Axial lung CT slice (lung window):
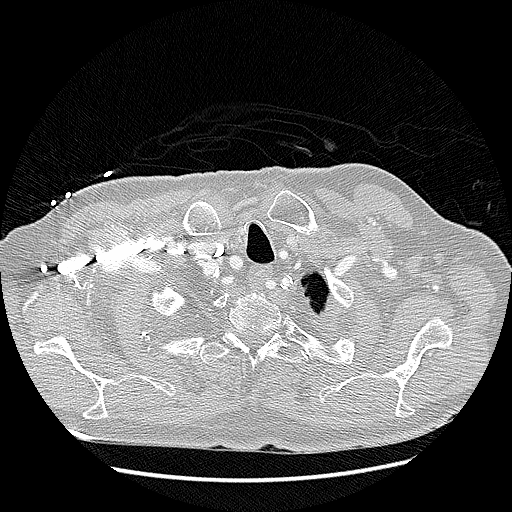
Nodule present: no